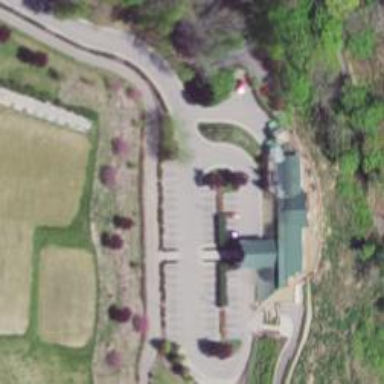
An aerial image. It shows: Path designed for golf carts.